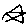
Label: star